Question: Is there any (existing) way to display a python dictionary as html table in an ipython notebook. Say I have a dictionary
'''
d = {'a': 2, 'b': 3}
'''
then i run
'''
magic_ipython_function(d)
'''
to give me something like

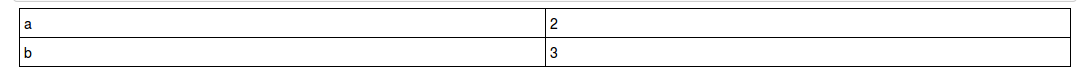
Answer: You can write a custom function to override the default '_repr_html_' function.
'''
class DictTable(dict):
# Overridden dict class which takes a dict in the form {'a': 2, 'b': 3},
# and renders an HTML Table in IPython Notebook.
def _repr_html_(self):
html = ["<table width=100%>"]
for key, value in self.iteritems():
html.append("<tr>")
html.append("<td>{0}</td>".format(key))
html.append("<td>{0}</td>".format(value))
html.append("</tr>")
html.append("</table>")
return ''.join(html)
'''
Then, use it like:
'''
DictTable(d)
'''
Output will be:

If you are going to handle much bigger data (thousands of items), consider going with pandas.
Source of idea: <URL>